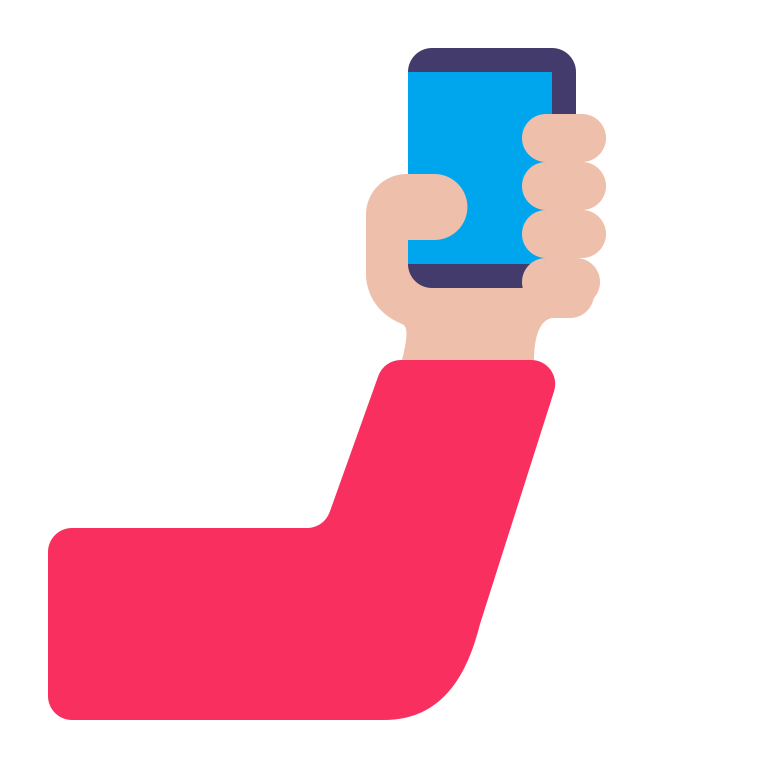
selfie flat  light